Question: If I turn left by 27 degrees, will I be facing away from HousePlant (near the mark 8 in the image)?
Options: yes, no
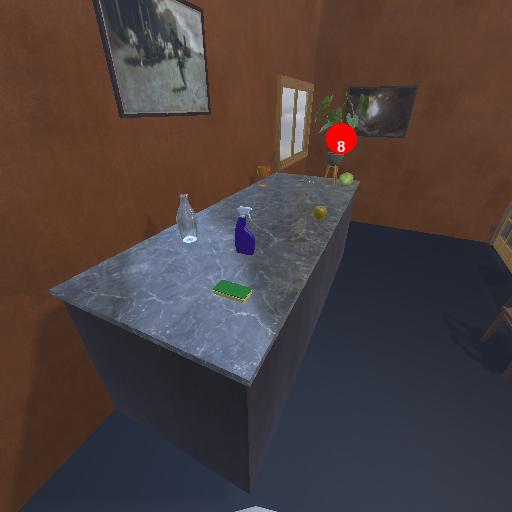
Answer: yes